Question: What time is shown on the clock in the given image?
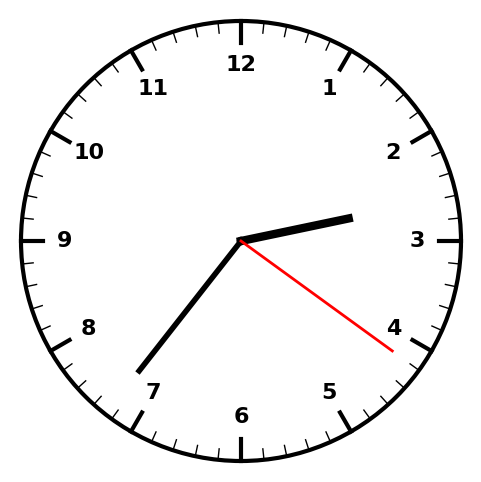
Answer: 02:36:21